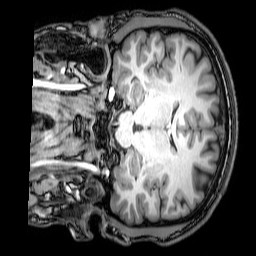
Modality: T1w
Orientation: coronal
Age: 25
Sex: male